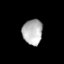
Tissue: lung
Cell type: Epithelial cells
Senescence score: 0.2326
Nuclear area (px): 496
Mean DAPI intensity: 180.518